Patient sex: F
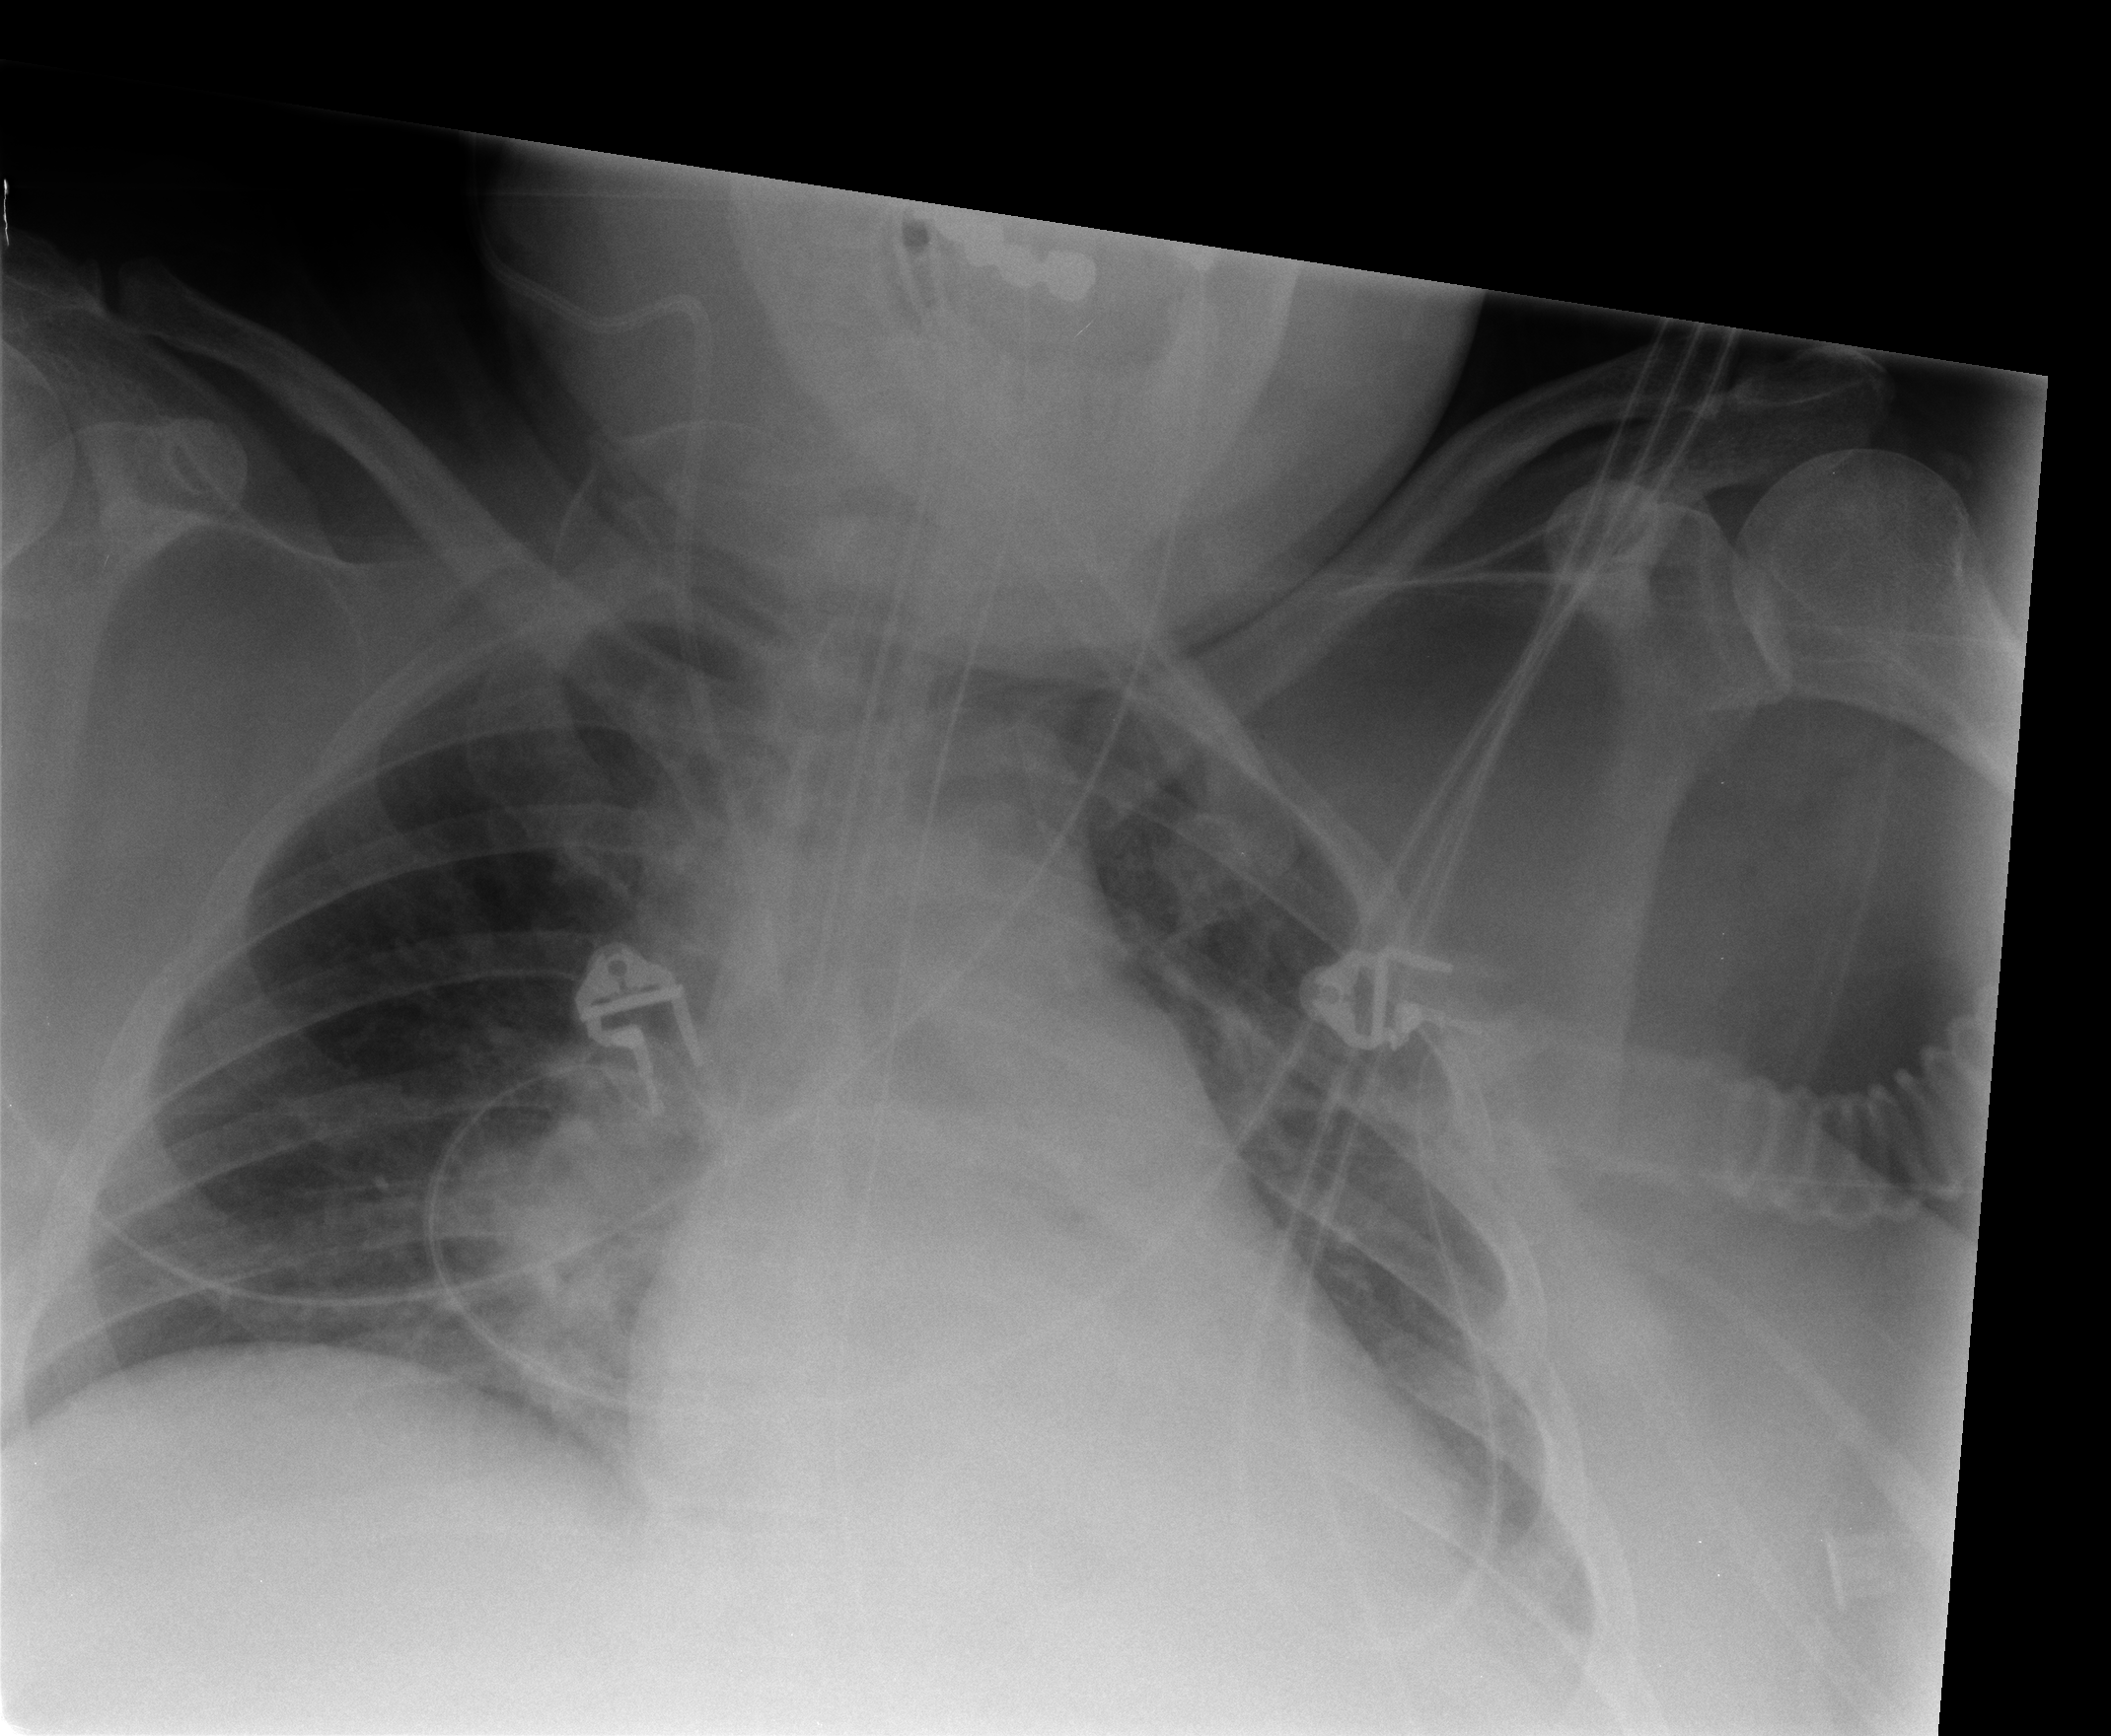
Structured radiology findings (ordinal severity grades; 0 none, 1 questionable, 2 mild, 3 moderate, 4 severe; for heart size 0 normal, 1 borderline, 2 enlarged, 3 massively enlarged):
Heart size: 0
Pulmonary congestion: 2
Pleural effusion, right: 0
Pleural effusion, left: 2
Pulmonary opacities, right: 1
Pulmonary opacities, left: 1
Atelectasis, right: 1
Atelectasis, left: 2